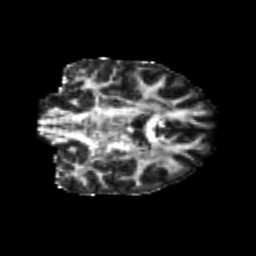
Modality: FA
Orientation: coronal
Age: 20
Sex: female
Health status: healthy
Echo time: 0.074 s